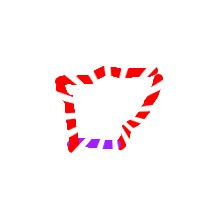
Shape: trapezoid